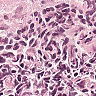
Metastatic tissue present: no